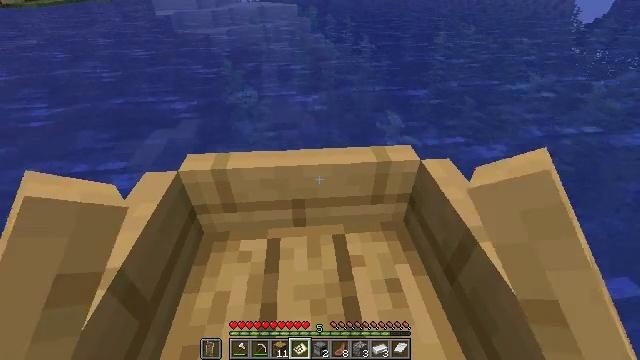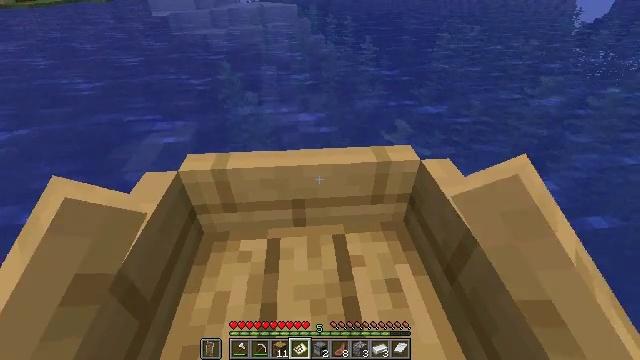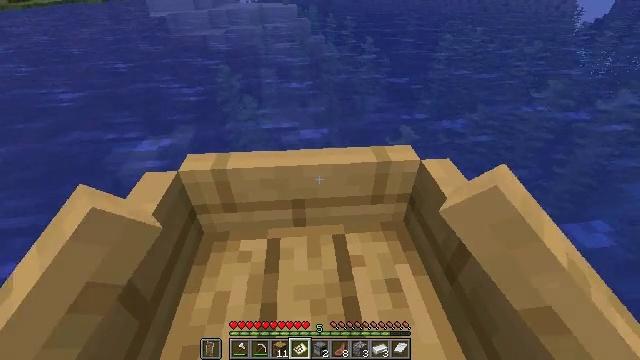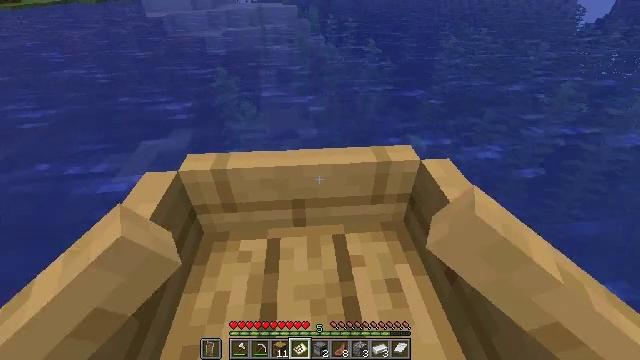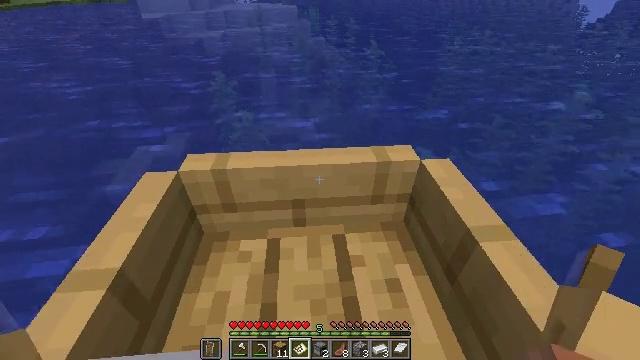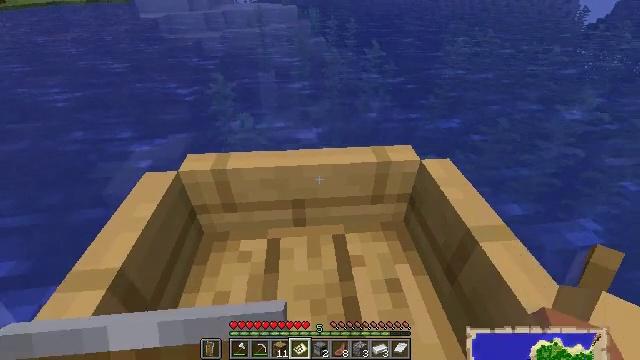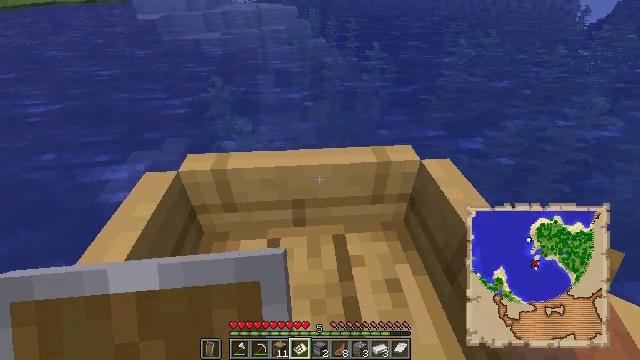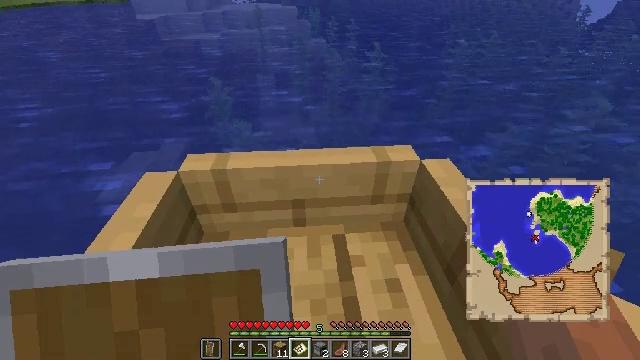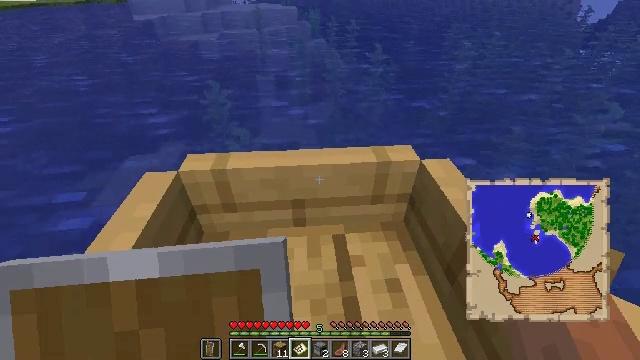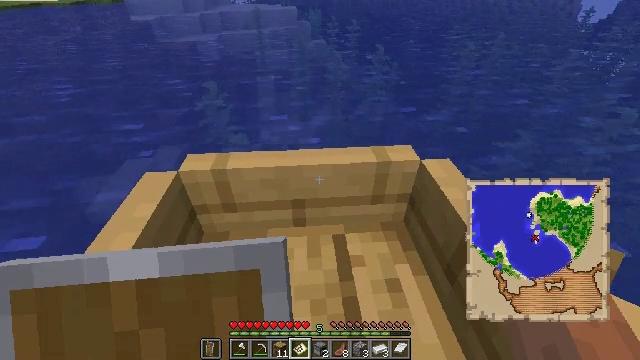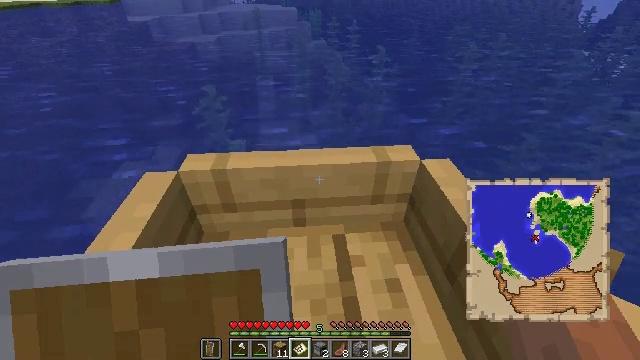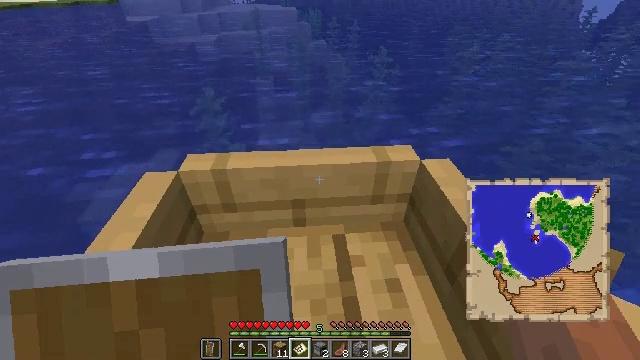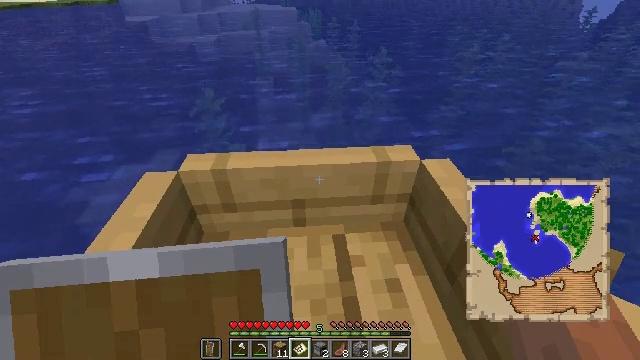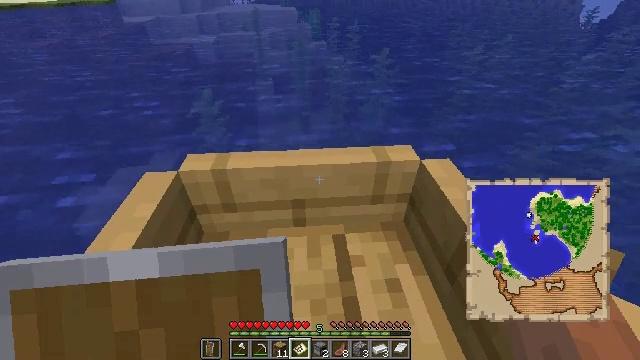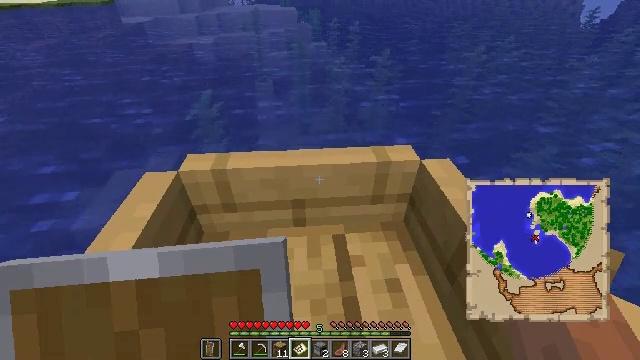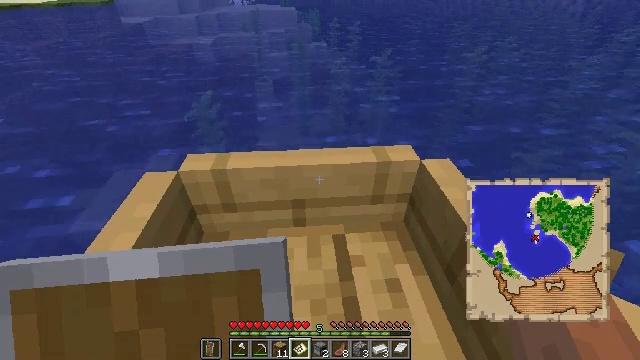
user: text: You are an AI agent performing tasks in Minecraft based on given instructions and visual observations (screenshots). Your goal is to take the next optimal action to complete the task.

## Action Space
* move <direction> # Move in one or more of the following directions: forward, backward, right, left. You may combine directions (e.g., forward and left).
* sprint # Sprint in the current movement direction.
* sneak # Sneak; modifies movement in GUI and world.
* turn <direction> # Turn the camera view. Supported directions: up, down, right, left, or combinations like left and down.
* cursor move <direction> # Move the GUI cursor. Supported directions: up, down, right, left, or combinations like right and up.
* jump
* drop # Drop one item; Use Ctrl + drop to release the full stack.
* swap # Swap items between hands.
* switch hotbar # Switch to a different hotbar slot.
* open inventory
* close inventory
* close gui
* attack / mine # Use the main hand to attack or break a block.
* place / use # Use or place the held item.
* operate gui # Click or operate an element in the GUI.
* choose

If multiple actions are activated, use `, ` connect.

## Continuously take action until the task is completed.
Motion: motion action
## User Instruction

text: Dig up some sand.
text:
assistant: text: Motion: move forward
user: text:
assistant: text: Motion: move forward
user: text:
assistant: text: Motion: no_op
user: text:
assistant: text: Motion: no_op
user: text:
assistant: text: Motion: no_op
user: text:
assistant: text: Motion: no_op
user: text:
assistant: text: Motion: no_op
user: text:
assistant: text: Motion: no_op
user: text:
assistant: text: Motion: no_op
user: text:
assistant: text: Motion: no_op
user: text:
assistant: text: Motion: no_op
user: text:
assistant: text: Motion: no_op
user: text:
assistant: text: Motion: no_op
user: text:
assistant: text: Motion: no_op
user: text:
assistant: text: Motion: move forward
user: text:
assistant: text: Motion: move forward
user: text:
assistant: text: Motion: move forward
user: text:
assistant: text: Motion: move forward
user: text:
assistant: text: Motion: move forward
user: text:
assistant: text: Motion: move forward
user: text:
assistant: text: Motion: move forward
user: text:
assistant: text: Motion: move forward, turn up
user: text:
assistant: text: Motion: move forward, turn left and up
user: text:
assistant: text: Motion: move forward, turn left and up
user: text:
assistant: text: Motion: move forward, turn left and up
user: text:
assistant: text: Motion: move forward, turn left and up
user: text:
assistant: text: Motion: move forward
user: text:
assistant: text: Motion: move forward
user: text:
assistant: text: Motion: move forward
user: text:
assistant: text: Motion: move forward